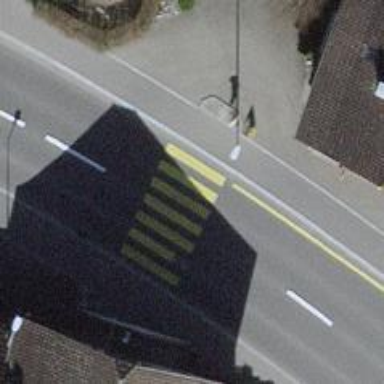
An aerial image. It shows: Uncontrolled zebra crossing.